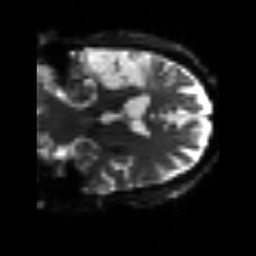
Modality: sbref
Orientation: coronal
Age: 56
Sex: male
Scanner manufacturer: siemens
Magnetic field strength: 3 T
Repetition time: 3.2 s
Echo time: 0.081 s